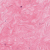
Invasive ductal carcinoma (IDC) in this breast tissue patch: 0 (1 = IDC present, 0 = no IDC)